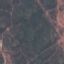
Label: HerbaceousVegetation